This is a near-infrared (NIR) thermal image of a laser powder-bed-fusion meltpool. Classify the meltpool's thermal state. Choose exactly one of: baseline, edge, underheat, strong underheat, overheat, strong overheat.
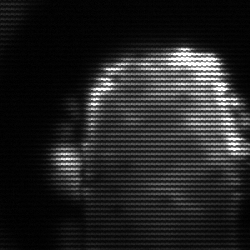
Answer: baseline